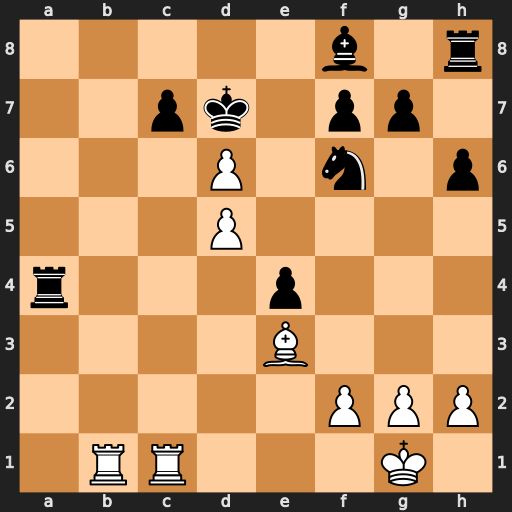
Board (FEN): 5b1r/2pk1pp1/3P1n1p/3P4/r3p3/4B3/5PPP/1RR3K1
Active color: w
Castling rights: -
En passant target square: -
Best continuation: Rxc7+ Kxd6 Bf4+ Kxd5 Rb5+ Ke6 Re5+